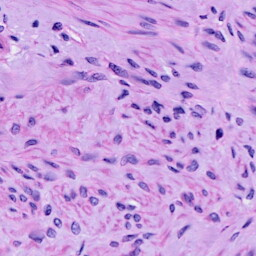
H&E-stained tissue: Cervix